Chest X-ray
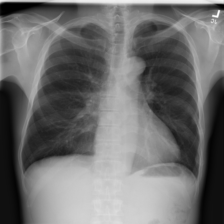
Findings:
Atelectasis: negative
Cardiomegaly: negative
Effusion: negative
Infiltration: negative
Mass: negative
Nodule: negative
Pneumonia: negative
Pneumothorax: negative
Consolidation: negative
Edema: negative
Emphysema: negative
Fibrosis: negative
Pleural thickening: positive
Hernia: negative